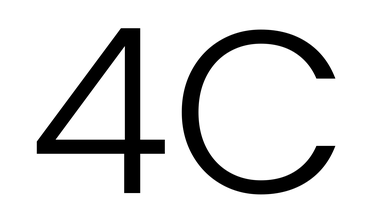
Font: Poppins-Light